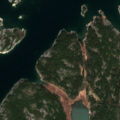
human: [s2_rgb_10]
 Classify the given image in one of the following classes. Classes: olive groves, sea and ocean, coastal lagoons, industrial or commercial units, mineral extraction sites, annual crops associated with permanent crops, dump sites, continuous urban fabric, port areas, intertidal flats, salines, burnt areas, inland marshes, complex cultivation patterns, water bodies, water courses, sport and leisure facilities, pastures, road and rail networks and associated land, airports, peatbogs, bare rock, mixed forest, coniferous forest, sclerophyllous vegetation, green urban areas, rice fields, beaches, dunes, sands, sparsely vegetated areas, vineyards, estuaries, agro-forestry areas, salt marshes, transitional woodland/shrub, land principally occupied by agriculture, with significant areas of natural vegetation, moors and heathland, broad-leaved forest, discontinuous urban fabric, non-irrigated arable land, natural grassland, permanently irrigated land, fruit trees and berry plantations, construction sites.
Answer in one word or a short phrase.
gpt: coniferous forest, sea and ocean